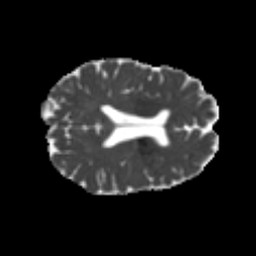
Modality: MD
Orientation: axial
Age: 24
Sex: female
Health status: healthy
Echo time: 0.074 s